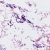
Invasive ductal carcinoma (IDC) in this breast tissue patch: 0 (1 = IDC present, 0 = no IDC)